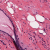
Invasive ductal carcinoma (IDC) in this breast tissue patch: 1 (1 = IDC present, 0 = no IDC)